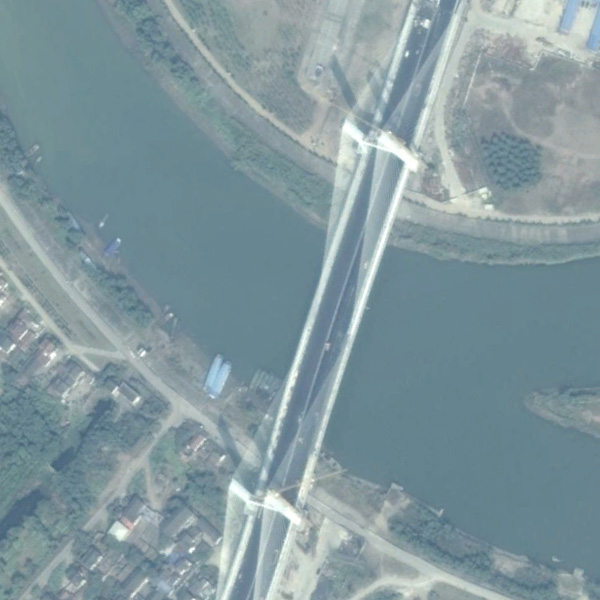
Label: Bridge